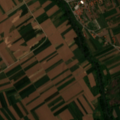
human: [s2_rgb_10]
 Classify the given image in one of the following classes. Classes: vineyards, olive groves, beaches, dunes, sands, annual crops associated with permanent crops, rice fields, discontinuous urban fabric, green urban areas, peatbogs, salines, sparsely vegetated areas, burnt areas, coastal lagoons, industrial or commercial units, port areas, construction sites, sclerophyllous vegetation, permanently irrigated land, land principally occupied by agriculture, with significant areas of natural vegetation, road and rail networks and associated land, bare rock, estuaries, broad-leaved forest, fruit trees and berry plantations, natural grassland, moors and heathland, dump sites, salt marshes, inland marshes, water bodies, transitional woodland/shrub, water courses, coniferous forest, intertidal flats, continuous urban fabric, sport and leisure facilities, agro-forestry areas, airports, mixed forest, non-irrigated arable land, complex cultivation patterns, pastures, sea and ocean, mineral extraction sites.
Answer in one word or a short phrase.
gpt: discontinuous urban fabric, non-irrigated arable land, complex cultivation patterns, transitional woodland/shrub